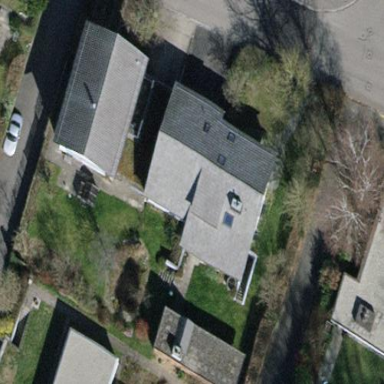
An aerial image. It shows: Building with tile roof.